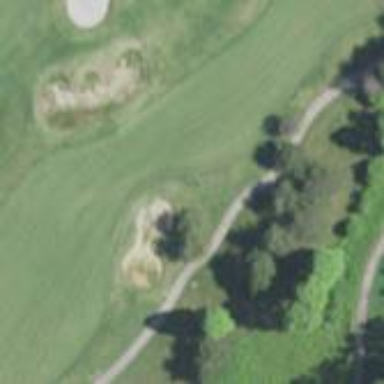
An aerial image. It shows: Golf fairway surrounded by grass.